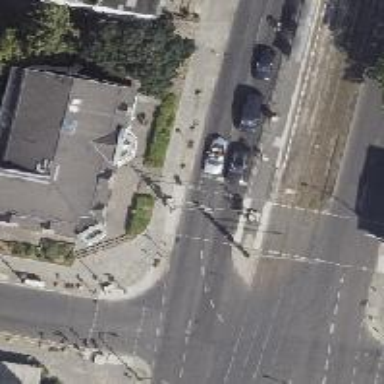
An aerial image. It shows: Road with traffic signals.